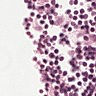
Metastatic tissue present: no